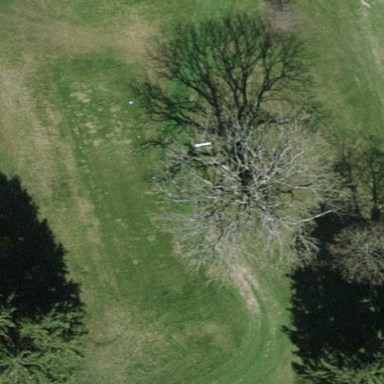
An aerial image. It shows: Grassy area designated as golf tee.